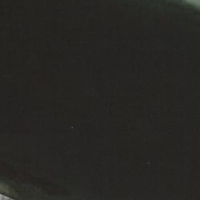
EUNIS habitat code: 14
Species observed at this site:
Fulica atra
Phalacrocorax carbo
Anas platyrhynchos
Cygnus olor